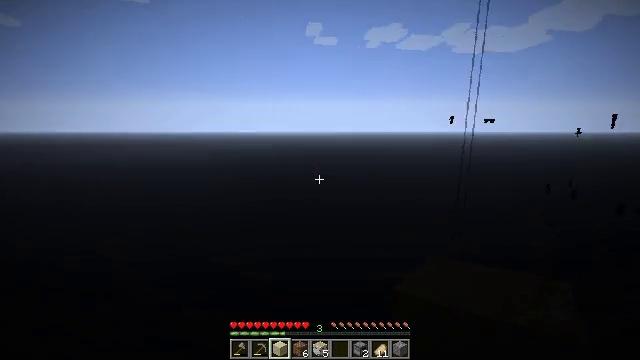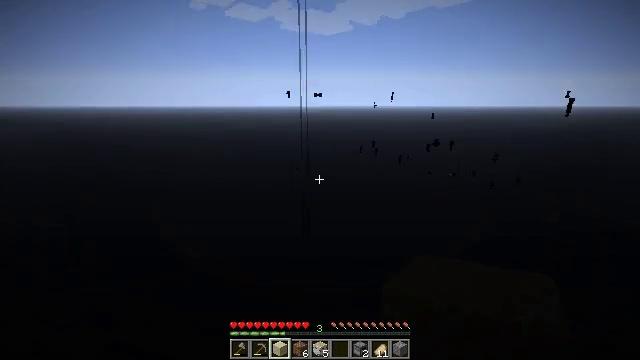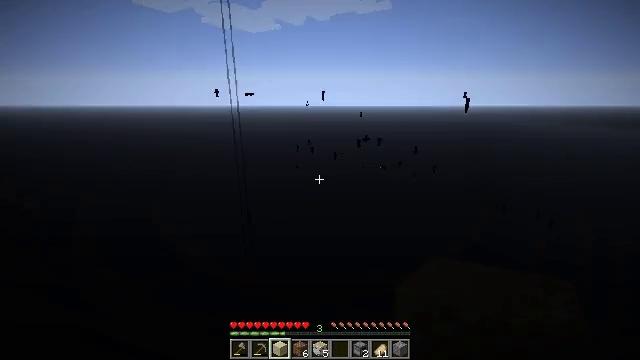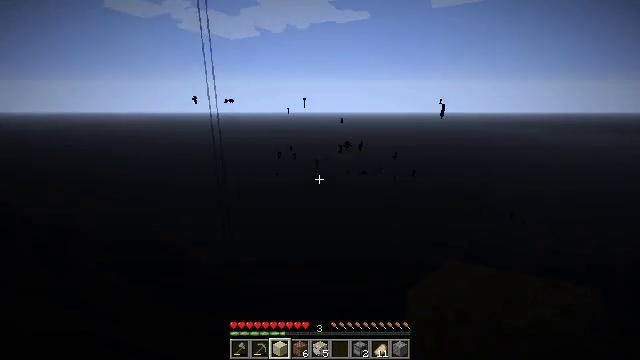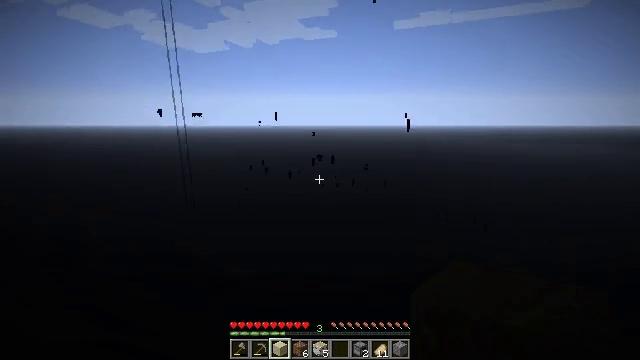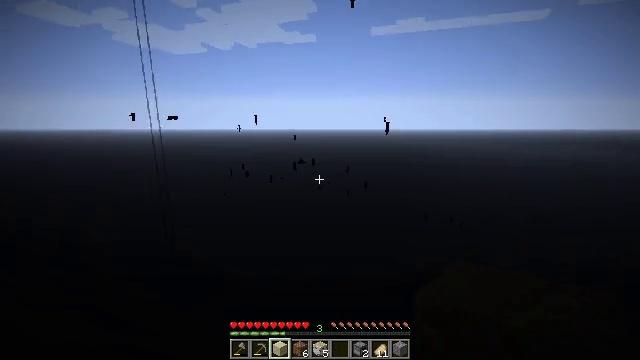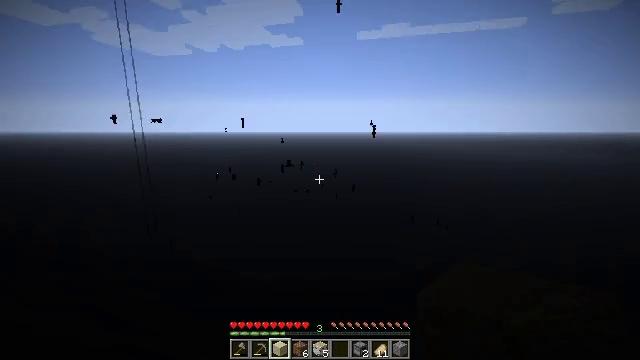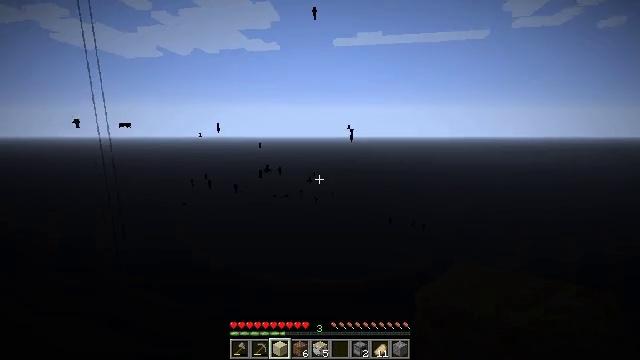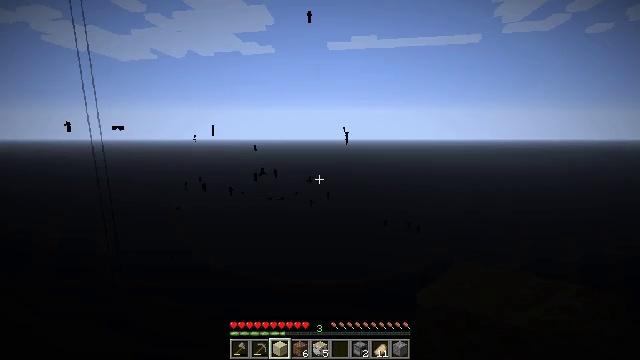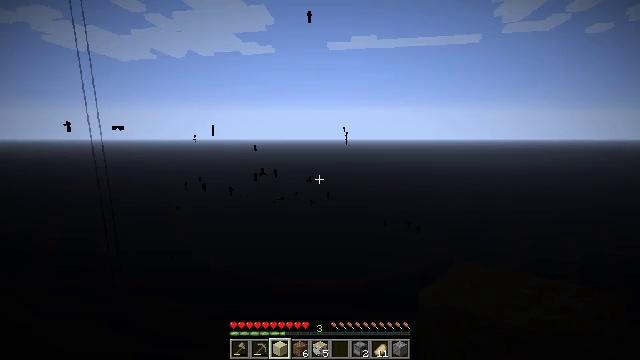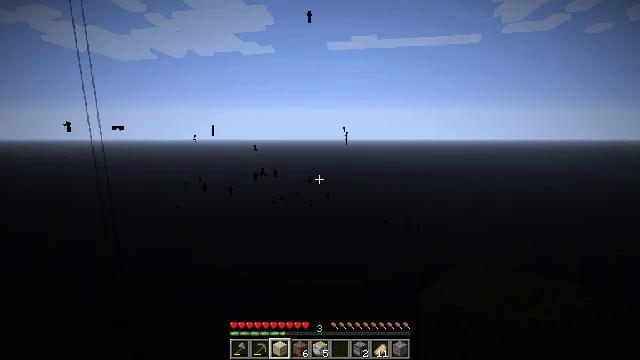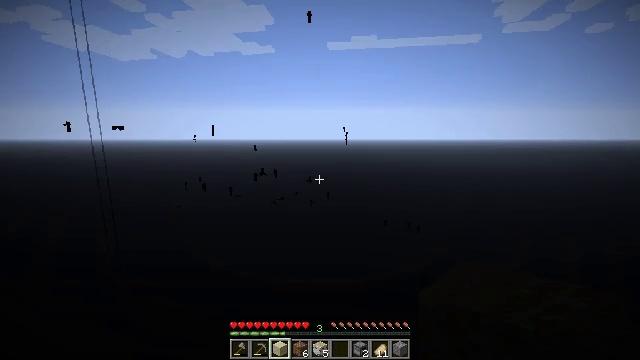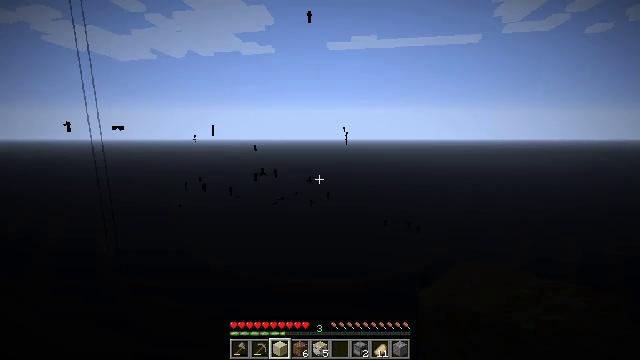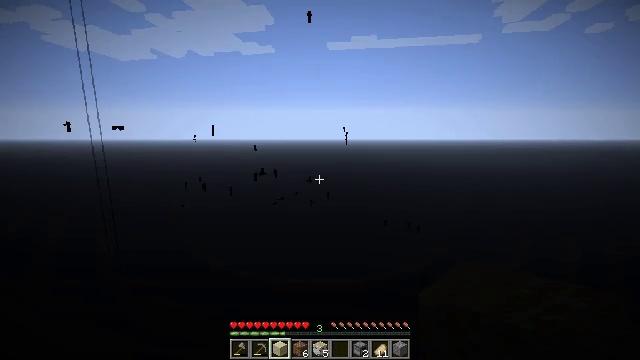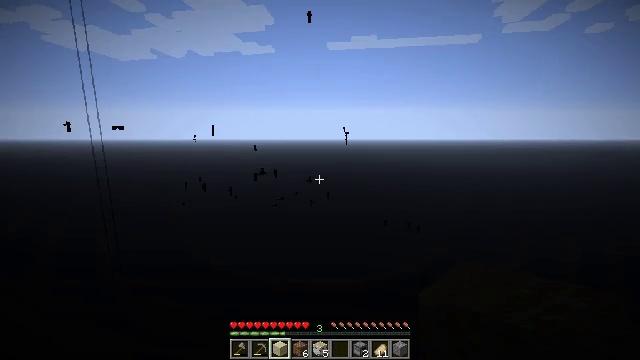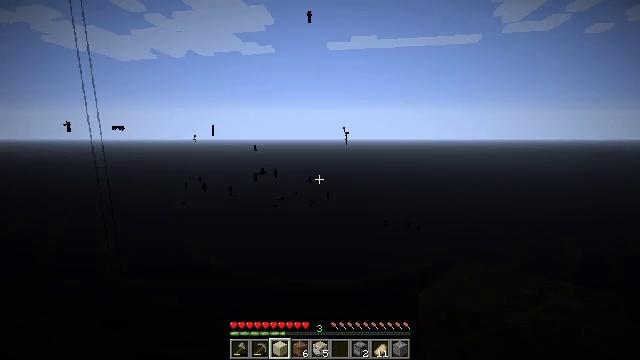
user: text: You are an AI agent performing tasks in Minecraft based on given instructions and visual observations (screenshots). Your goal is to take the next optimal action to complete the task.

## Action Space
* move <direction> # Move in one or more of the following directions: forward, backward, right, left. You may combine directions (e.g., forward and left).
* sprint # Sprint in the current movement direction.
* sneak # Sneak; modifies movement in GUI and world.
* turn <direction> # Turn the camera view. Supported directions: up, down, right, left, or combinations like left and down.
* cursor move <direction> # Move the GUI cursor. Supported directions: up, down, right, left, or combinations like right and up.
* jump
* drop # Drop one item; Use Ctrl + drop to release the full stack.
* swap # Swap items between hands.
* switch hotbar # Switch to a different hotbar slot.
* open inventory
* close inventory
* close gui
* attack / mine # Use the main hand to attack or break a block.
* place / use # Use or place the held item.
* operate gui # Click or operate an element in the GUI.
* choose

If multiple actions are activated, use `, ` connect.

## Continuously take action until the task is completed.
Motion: motion action
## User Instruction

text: Break the composter to recycle it.
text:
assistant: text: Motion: turn right and down
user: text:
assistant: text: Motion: turn right
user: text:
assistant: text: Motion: turn right and up
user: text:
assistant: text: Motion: turn right and up
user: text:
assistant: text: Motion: turn right
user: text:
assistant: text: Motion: turn right
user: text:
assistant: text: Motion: turn right and up
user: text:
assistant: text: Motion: turn right
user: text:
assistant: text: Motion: no_op
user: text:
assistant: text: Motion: no_op
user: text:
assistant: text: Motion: no_op
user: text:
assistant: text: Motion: no_op
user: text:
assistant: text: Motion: no_op
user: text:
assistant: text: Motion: no_op
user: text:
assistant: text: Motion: no_op
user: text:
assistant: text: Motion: no_op
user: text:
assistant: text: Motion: no_op
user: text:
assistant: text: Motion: no_op
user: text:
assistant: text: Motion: no_op
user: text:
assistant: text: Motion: no_op
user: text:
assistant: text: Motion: no_op
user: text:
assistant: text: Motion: no_op
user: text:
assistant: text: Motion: no_op
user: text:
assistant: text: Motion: no_op
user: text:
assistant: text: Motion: no_op
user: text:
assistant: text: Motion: no_op
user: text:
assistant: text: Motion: no_op
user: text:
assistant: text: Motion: turn up
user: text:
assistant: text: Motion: no_op
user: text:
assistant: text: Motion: no_op